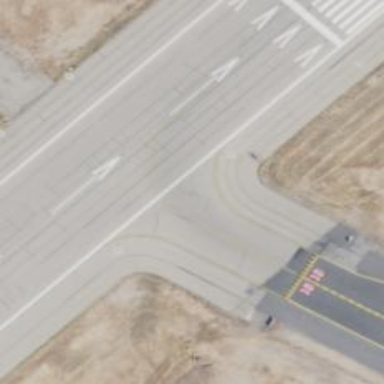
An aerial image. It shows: Image of taxiway at airport.